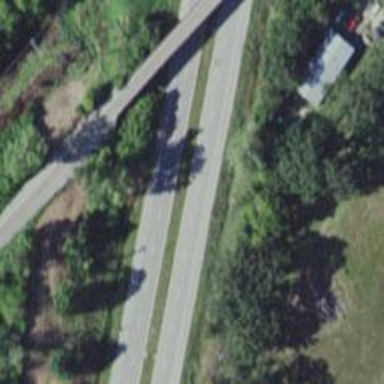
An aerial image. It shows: Primary highway that is also expressway.